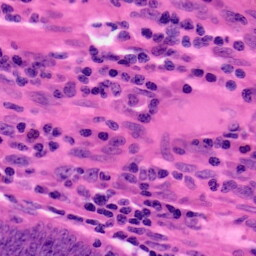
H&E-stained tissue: Colon